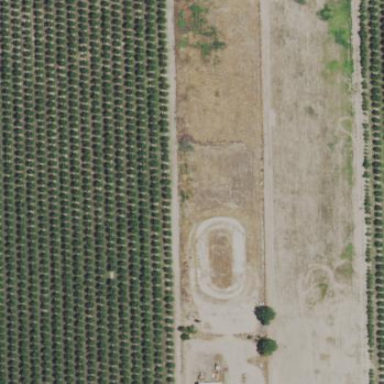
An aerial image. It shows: Almond orchard with rows of almond trees.